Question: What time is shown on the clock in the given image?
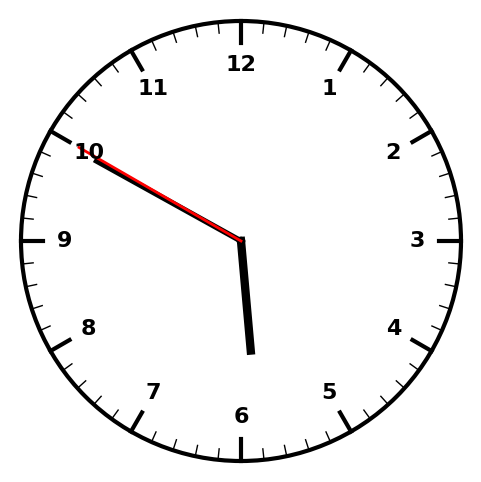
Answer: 05:49:50